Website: home-depot
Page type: account-selection
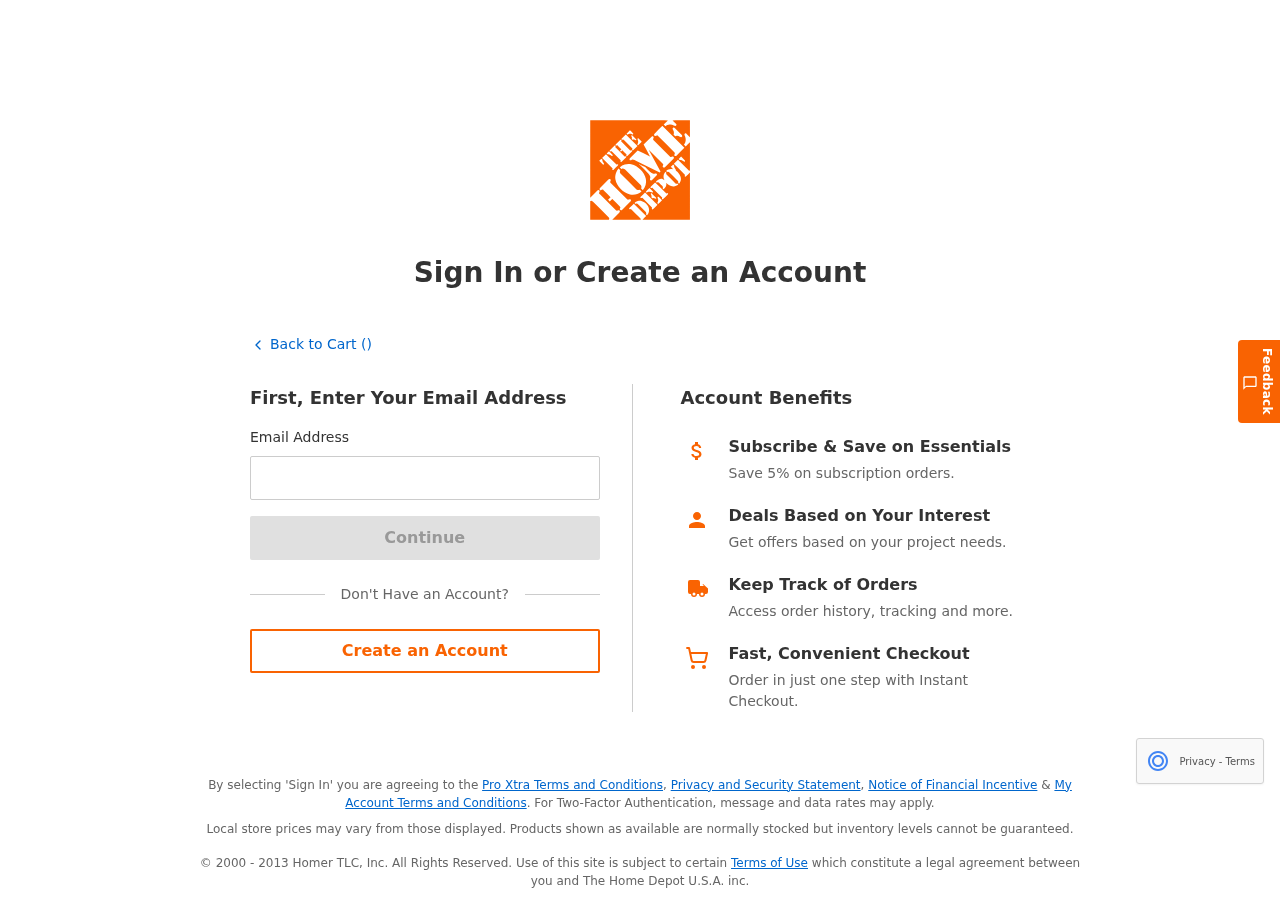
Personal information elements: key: PII_EMAIL
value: sean_mckinney@hotmail.com